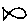
Label: fish